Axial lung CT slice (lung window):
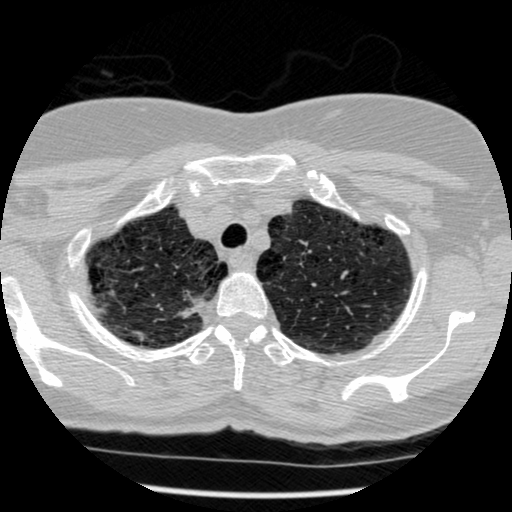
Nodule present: no